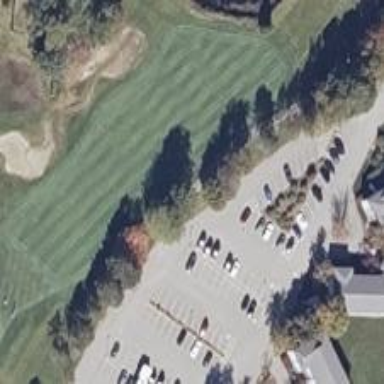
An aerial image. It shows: Golf fairway surrounded by grass.